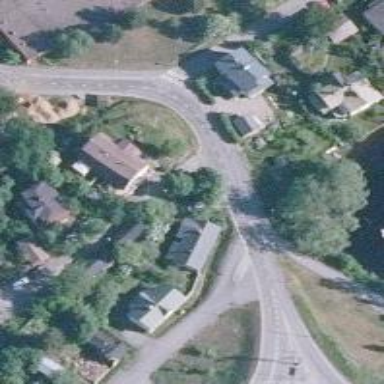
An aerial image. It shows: Cycle track alongside the road.